Interaction volume radius: 5 \u00c5
Interaction volume height: 15 \u00c5
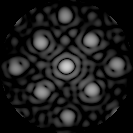
Disorder parameter: 0.1773